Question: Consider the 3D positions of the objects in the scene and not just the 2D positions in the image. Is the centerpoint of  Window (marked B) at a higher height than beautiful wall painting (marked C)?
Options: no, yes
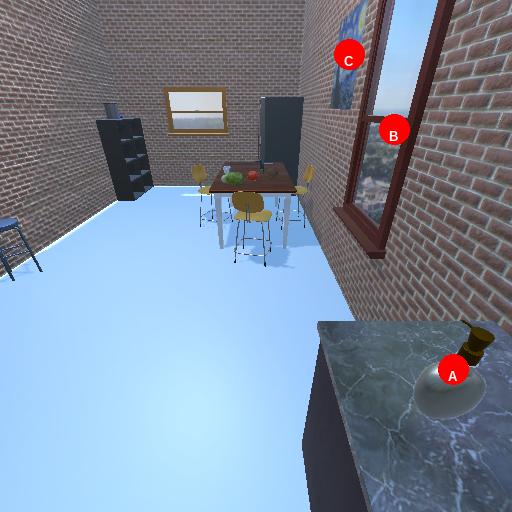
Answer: no